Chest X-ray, PA view. Patient: 26 years old, sex M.
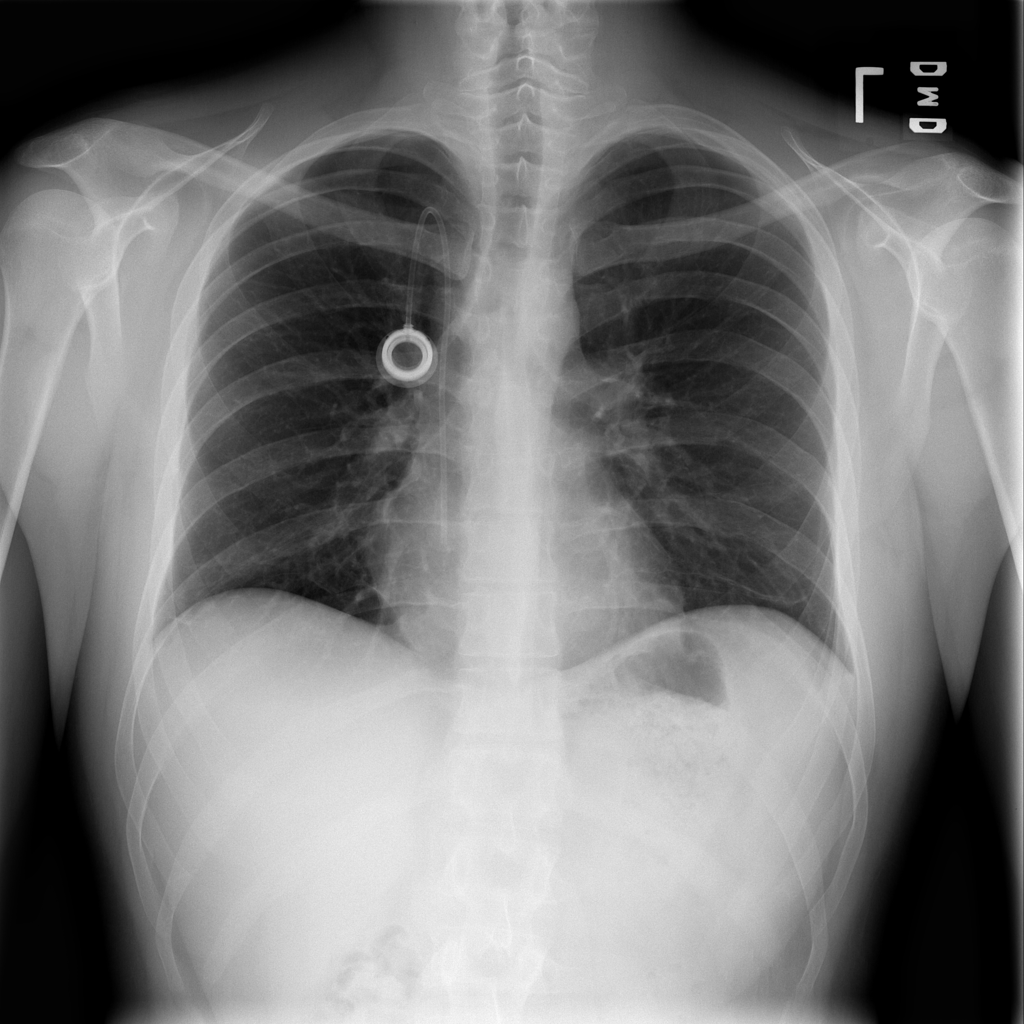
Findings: No Finding